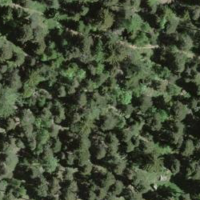
EUNIS habitat code: 43
Species observed at this site:
Cephalanthera rubra